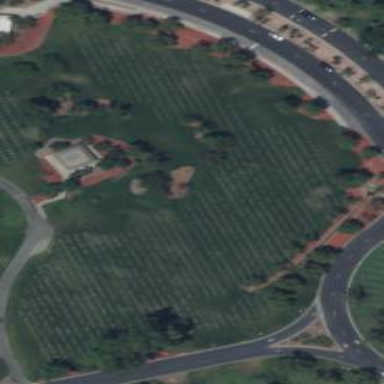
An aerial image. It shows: Grave yard.